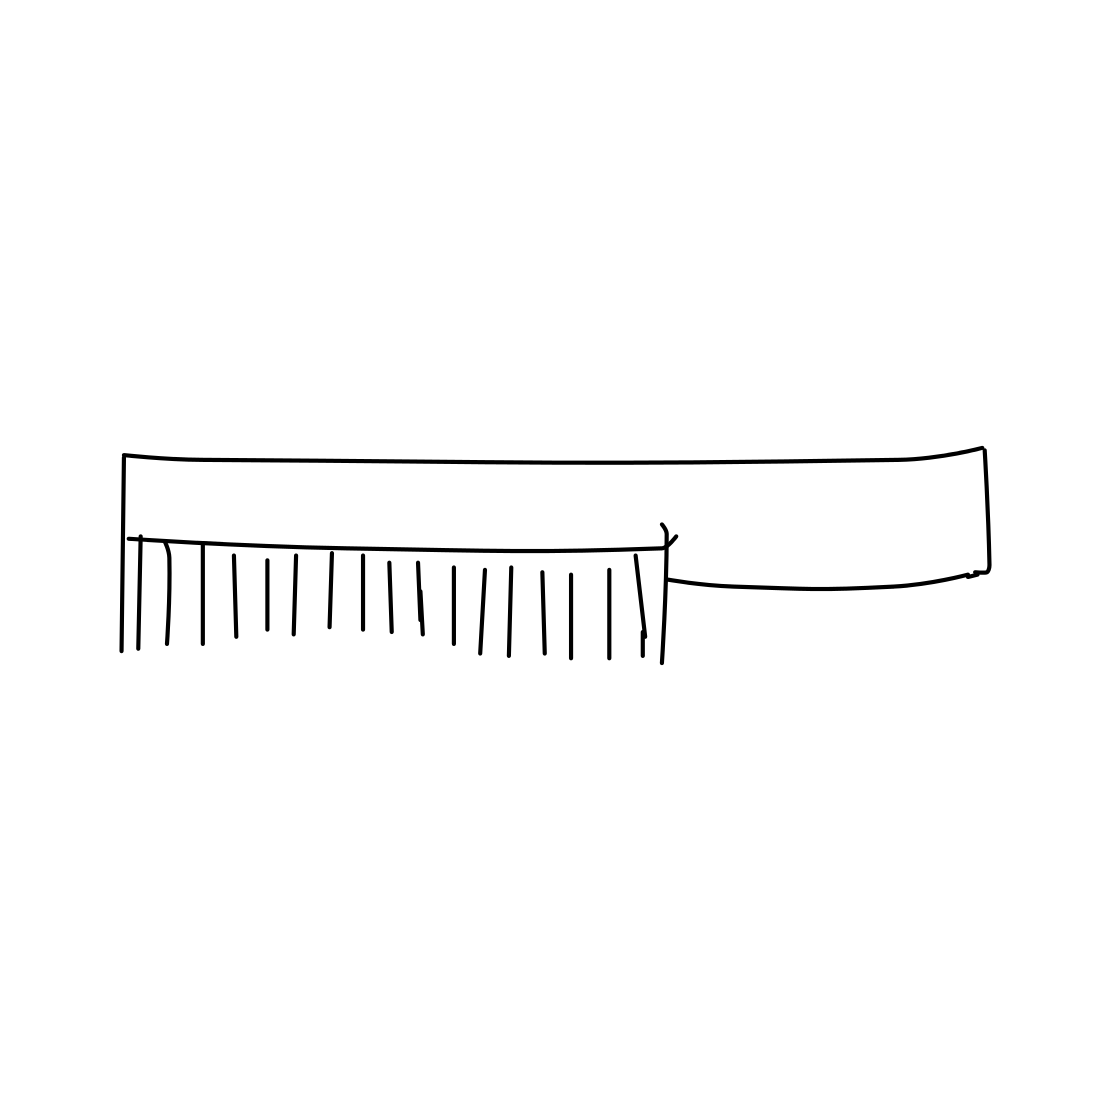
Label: comb